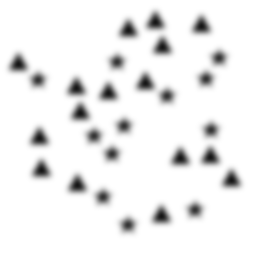
Squares: 0
Triangles: 16
Stars: 12
Total shapes: 28